Lunar surface albedo tile
Center latitude: -28.081
Center longitude: -39.096
Resolution (meters per pixel, mean): 124.39
Tile area (km^2): 15151.49
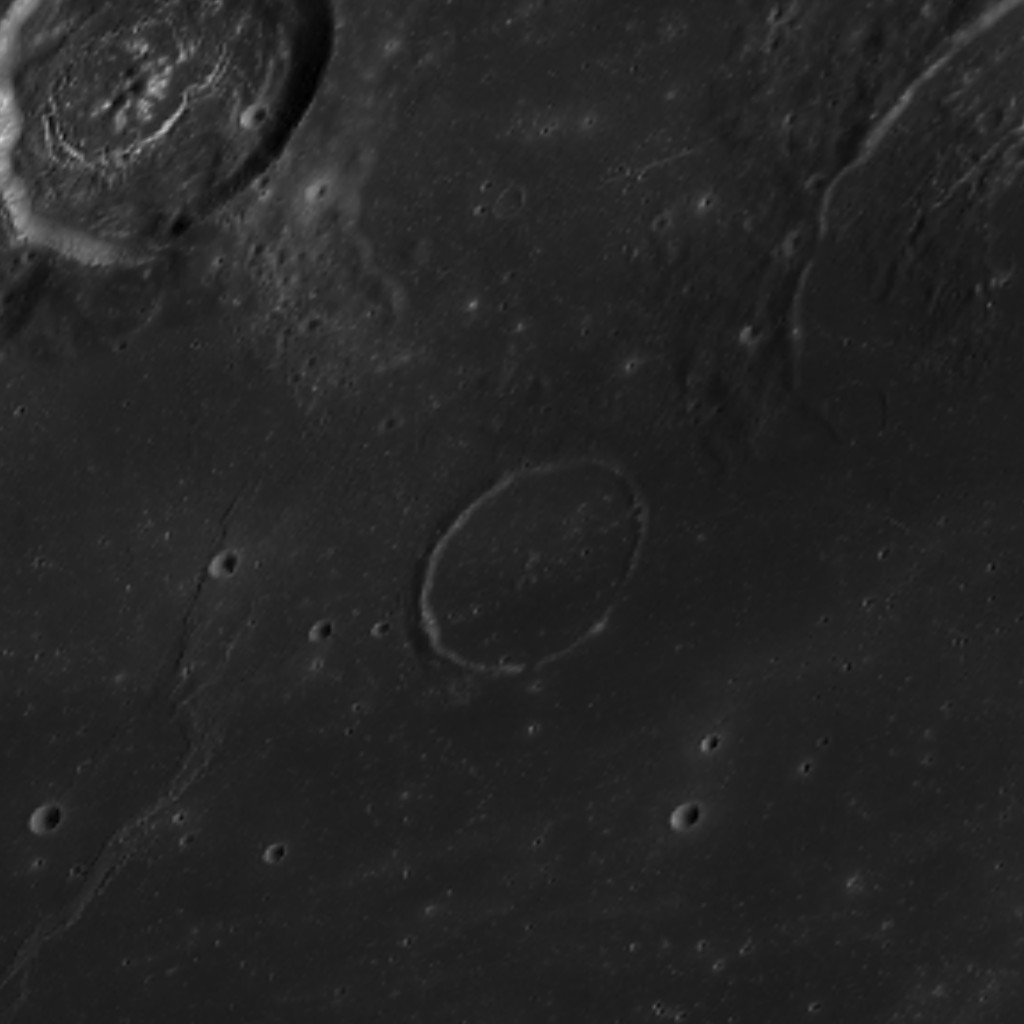